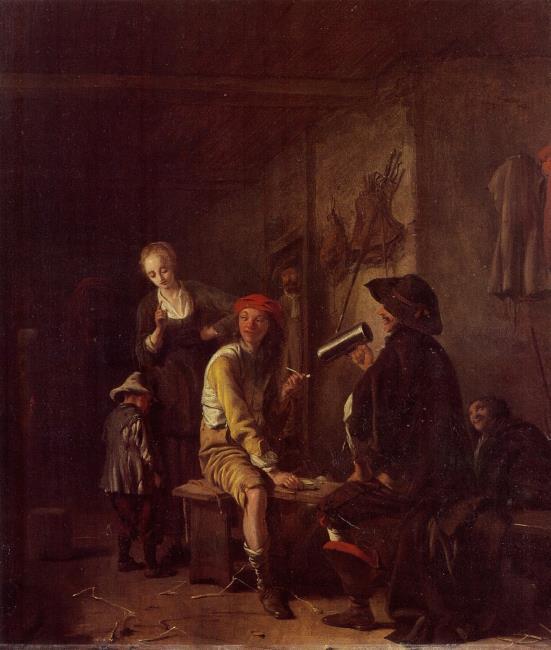
Title: Interior with a drinker, a smoker and a child that gets a scolding
Artist: Ludolf de Jongh
Earliest date: 1645
Latest date: 1650
Genre: painting
Iconography: Tobacco
Keywords: inn scene, inn interior, full-length portrait, young man, young woman, boy, raising an index finger, hand on side, drinking, smoking (activity), pipe, tankard